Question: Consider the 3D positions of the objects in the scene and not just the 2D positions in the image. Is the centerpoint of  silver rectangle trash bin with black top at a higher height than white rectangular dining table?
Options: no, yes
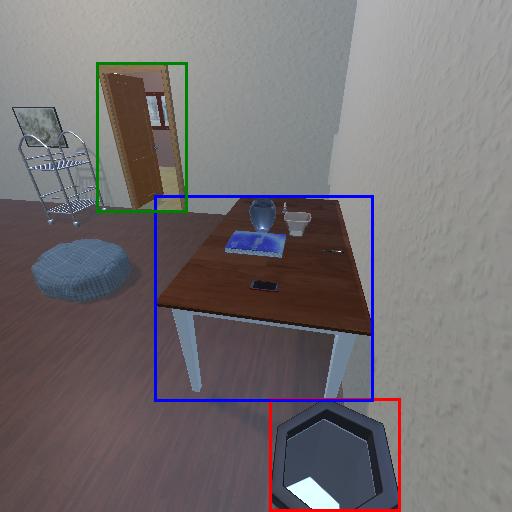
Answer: no